Question: I have created a navigation menu which uses javascript. I have drop down menus in parts of the main menu but when I click on the arrow it only displays the drop down up to the end of the div (see image):

How can I get it so that the drop down appears on top. I have tried overflow: visible but this doesnt seem to work.
HTML:
'''
<div id="top_bar">
<div id="top_inner">
<div id="logo"> <a href="http://www.edosbornephotography.com"><img src="images/logo.gif" alt="Ed Osborne" width="220" height="100" class="logo"></a></div>
<div class="nav">
<ul class = "menu" >
<li> <a href = "#" > Home </a> </li>
<li><a href = "#" > Tutorials </a>
<ul class = "submenu" >
<li> <a href = "#" > CSS </a> </li>
<li> <a href = "#"> Javascript </a> </li>
<li> <a href = "#" > jQuery </a> </li>
<li> <a href = "#"> HTML </a> </li>
<li> <a href = "#" > PHP </a> </li>
</ul>
</li>
'''
CSS:
'''
.nav {
margin: 0 auto;
position: relative;
padding-top: 85px;
}
ul.menu {
list-style: none;
padding: 0 22px;
margin: 0;
float: left;
background: #222;
font-size: 1.2em;
background: url(../images/topnav_bg.gif) repeat-x;
}
ul.menu li {
float: left;
margin: 0;
padding: 0 15px 0 0;
position: relative;
}
ul.menu li ul.submenu {
list-style: none;
position: absolute;
left: 0; top: 35px;
background: #333;
margin: 0; padding: 0;
display: none;
float: left;
width: 170px;
-moz-border-radius-bottomleft: 5px;
-moz-border-radius-bottomright: 5px;
-webkit-border-bottom-left-radius: 5px;
-webkit-border-bottom-right-radius: 5px;
border: 1px solid #111;
}
ul.menu li ul.submenu li{
margin: 0; padding: 0;
border-top: 1px solid #252525;
border-bottom: 1px solid #444;
clear: both;
width: 170px;
}
html ul.menu li ul.submenu li a {
float: left;
width: 145px;
background: #333 url(../images/dropdown_linkbg.gif) no-repeat 10px center;
padding-left: 20px;
}
'''
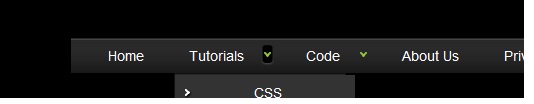
Answer: You need to use Z-index in the submenu tag
'''
ul.menu li ul.submenu {
z-index: 5000; // <-- ADD THIS
list-style: none;
position: absolute;
left: 0; top: 35px;
background: #333;
margin: 0; padding: 0;
display: none;
float: left;
width: 170px;
-moz-border-radius-bottomleft: 5px;
-moz-border-radius-bottomright: 5px;
-webkit-border-bottom-left-radius: 5px;
-webkit-border-bottom-right-radius: 5px;
border: 1px solid #111;
}
'''
Wait - I think we are misunderstating you based on your comment- you want the submenu moved UP so it's above the existing menu? (as opposed to above the content on the page?) If so you need to do a negative margin-top on the submenu like this:
'''
ul.submenu {
margin-top:-2em; // adjust me (use 'em' to scale w/ font size adjustments)
}
'''
you need "position: absolute; " for this to work but you already have it on this class in your CSS